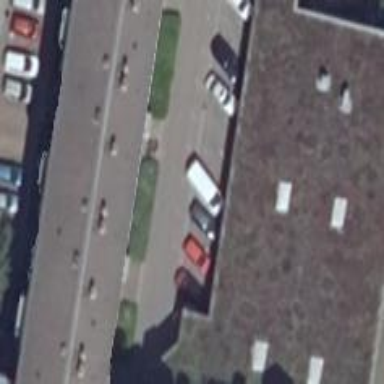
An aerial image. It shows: Supermarket building.